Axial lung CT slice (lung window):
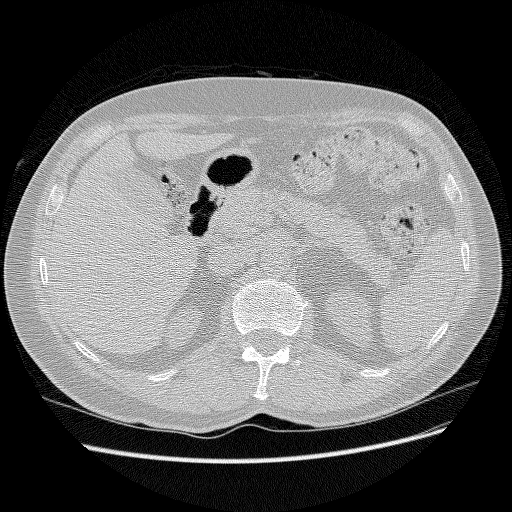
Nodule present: no